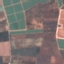
Label: PermanentCrop